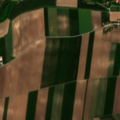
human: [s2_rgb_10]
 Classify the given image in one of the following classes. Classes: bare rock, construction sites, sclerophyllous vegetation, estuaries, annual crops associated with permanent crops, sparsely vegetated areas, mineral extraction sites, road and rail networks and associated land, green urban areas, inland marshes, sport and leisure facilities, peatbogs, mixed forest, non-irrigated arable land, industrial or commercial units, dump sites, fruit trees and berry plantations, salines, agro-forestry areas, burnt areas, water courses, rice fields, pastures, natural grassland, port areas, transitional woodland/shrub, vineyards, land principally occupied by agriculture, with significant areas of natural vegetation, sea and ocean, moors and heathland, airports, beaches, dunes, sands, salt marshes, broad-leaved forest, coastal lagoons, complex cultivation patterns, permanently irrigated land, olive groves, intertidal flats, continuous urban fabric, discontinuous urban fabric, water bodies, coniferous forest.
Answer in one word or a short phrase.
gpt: discontinuous urban fabric, non-irrigated arable land